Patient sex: F
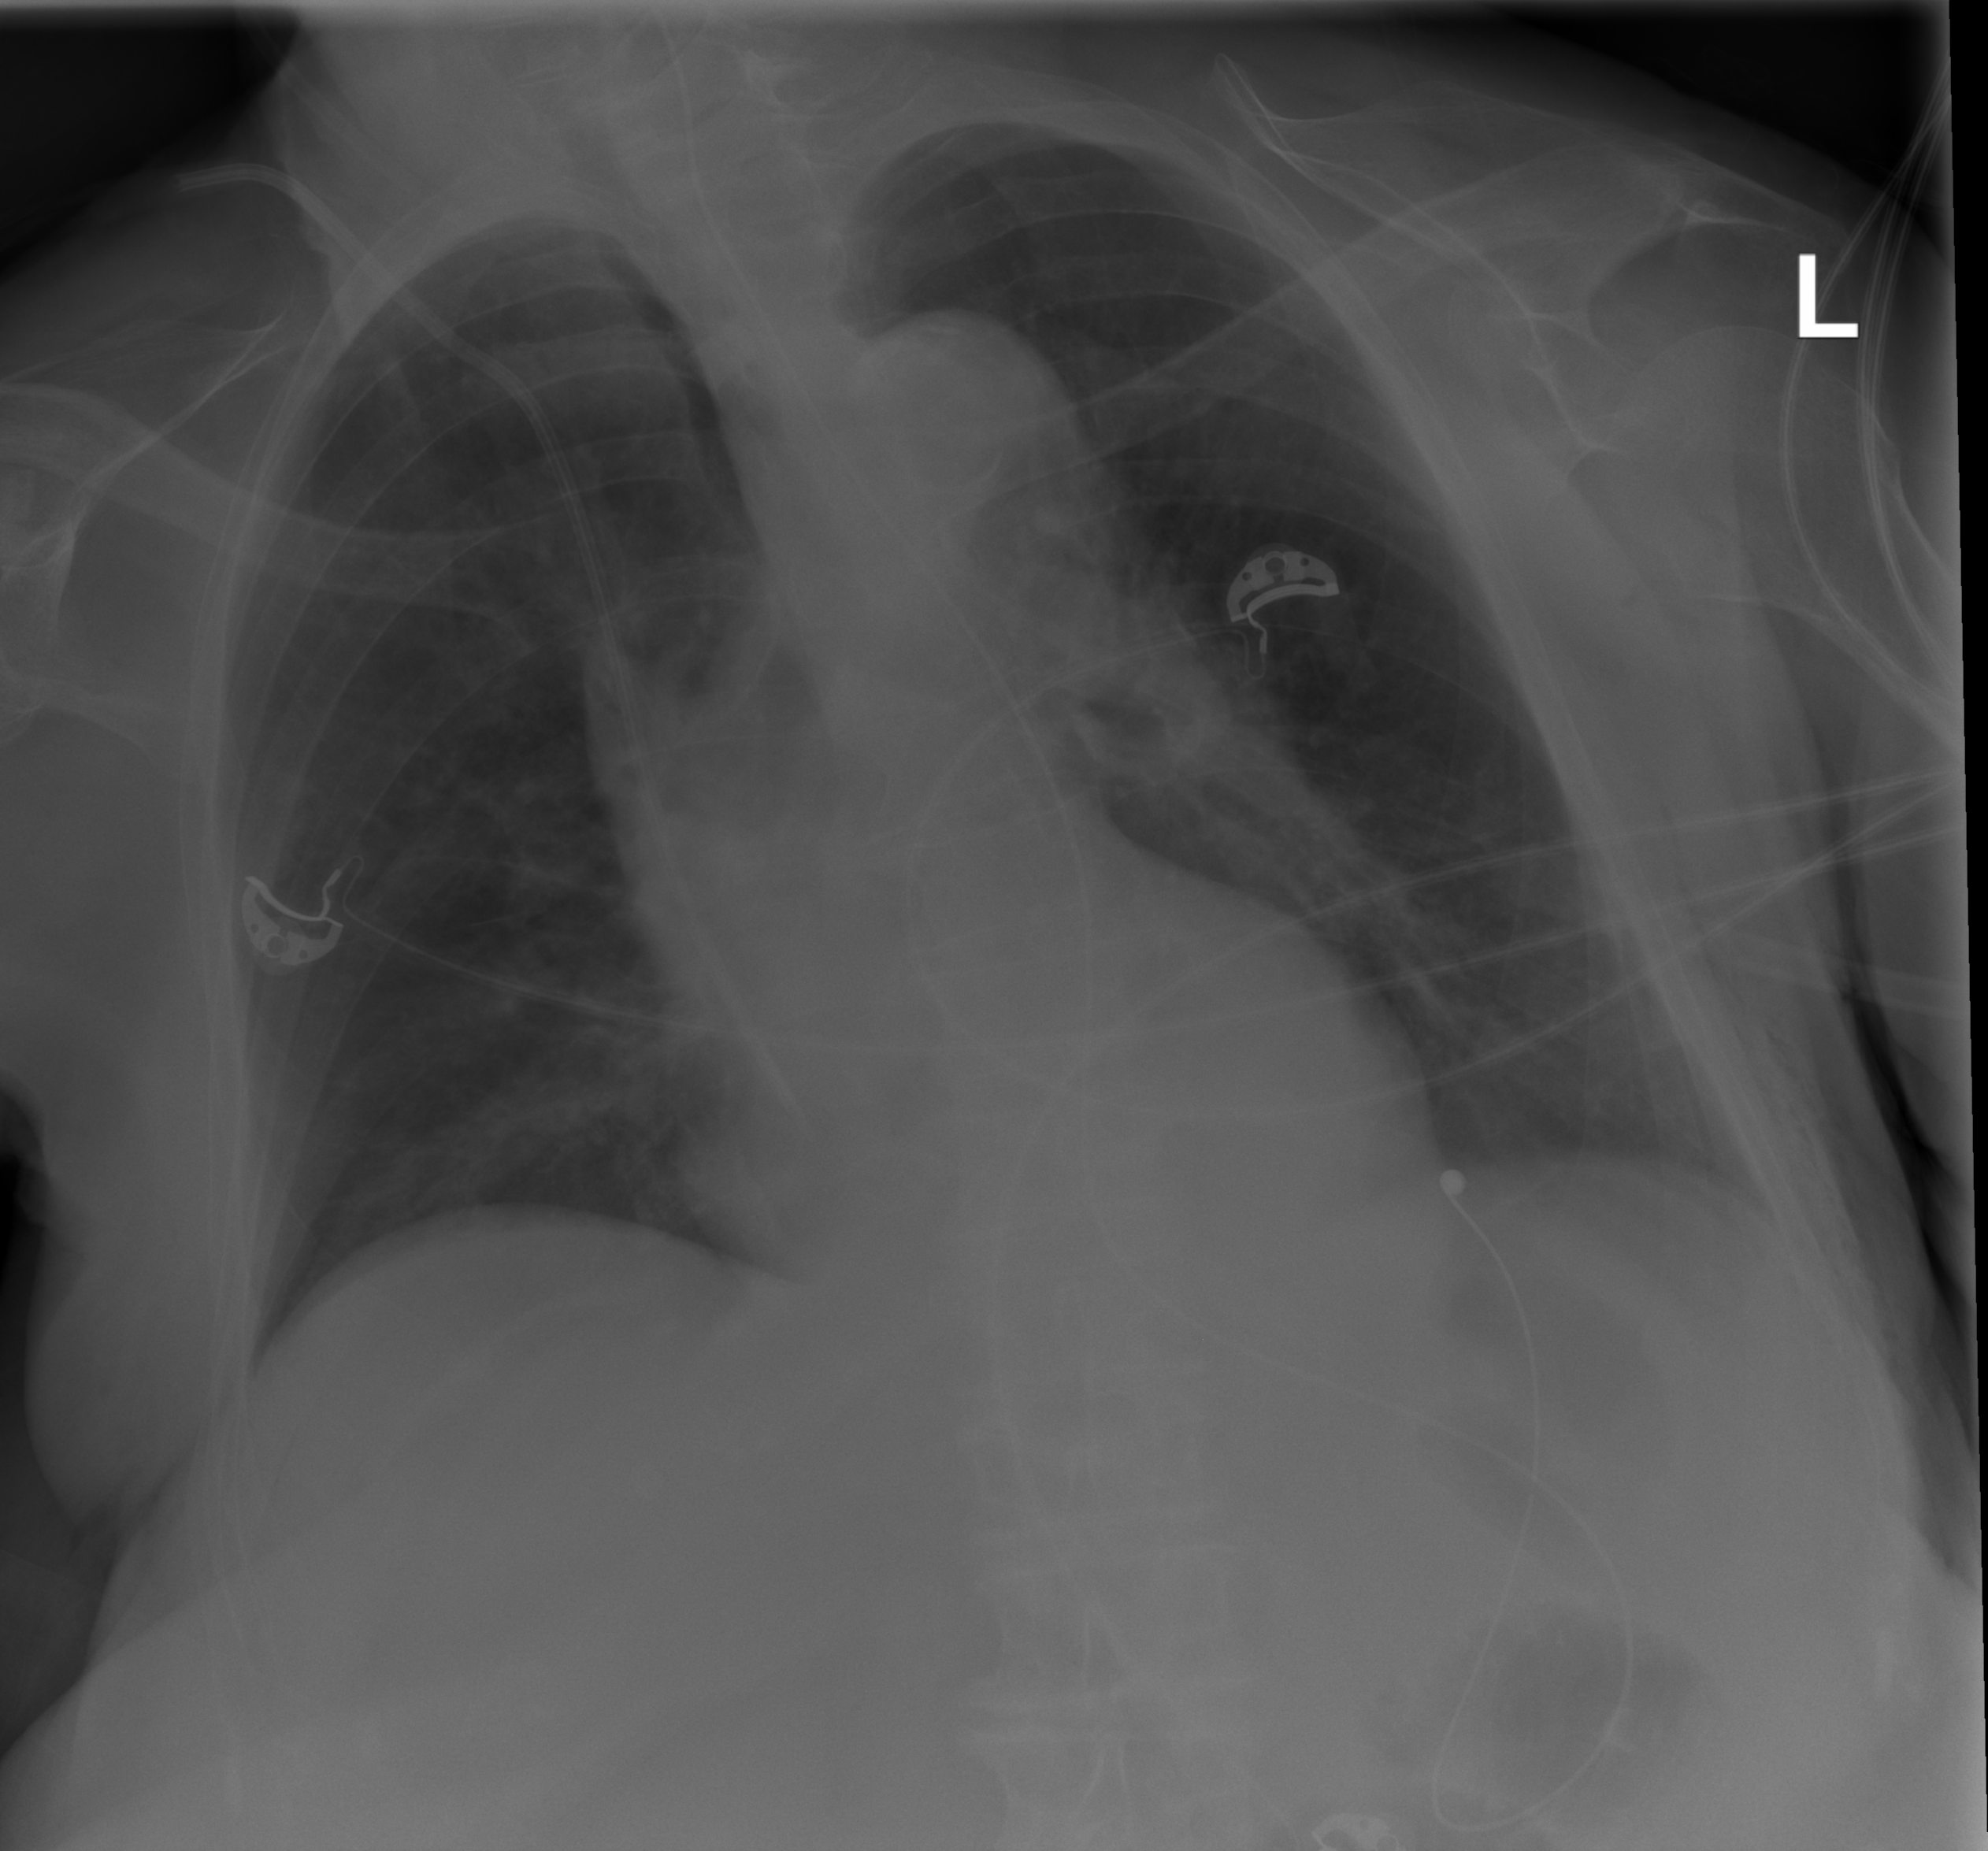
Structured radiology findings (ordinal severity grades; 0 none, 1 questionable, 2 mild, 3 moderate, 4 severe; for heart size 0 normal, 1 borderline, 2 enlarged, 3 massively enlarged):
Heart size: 1
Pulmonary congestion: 0
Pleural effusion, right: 0
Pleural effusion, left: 0
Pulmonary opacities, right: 0
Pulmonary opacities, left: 2
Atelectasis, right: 0
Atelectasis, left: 0